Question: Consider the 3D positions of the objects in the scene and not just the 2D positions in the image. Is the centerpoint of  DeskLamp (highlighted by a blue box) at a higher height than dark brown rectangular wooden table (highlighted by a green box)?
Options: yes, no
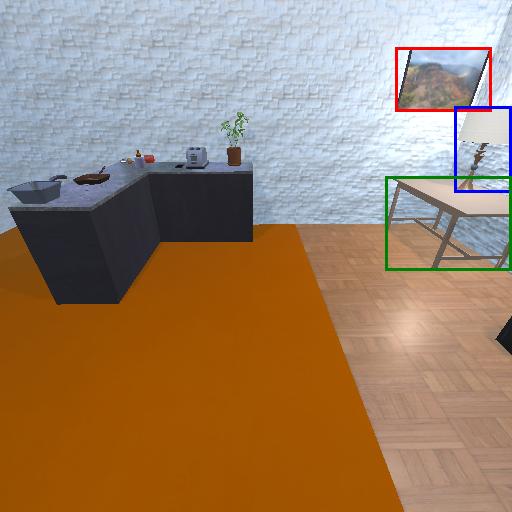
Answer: yes